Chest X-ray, AP view. Patient: 40 years old, sex M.
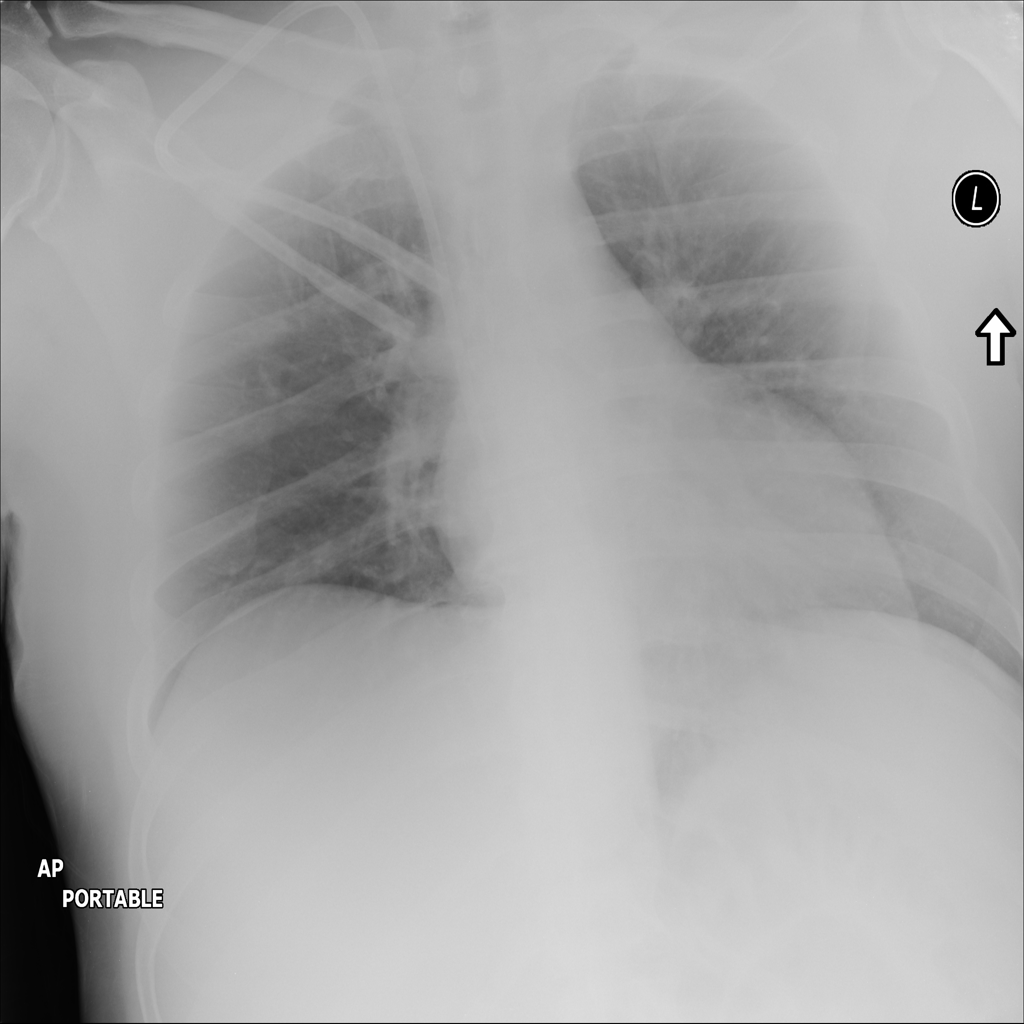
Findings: No Finding